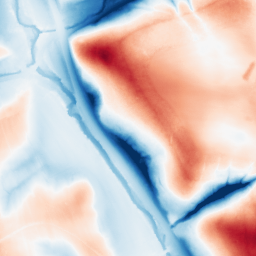
Category: trend_removal
Decomposition family: local_polynomial
Decomposition parameters: window_size: 101
degree: 3
Upsampling method: sinc_hamming
Upsampling parameters: scale: 2
kernel_size: 16
Upsampling scale: 2